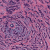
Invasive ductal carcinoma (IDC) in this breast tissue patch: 1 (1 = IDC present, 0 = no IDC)